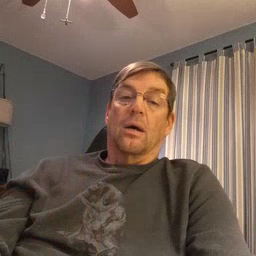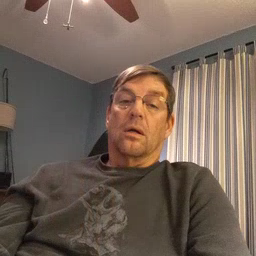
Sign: down